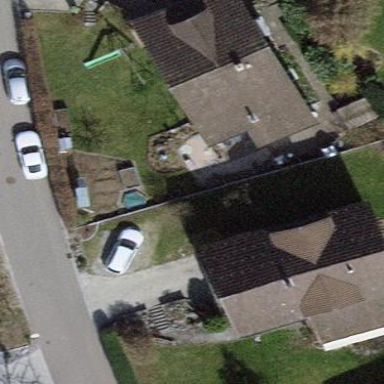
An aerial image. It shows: Detached building.